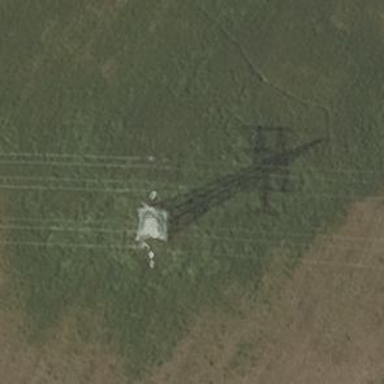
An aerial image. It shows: Power tower.